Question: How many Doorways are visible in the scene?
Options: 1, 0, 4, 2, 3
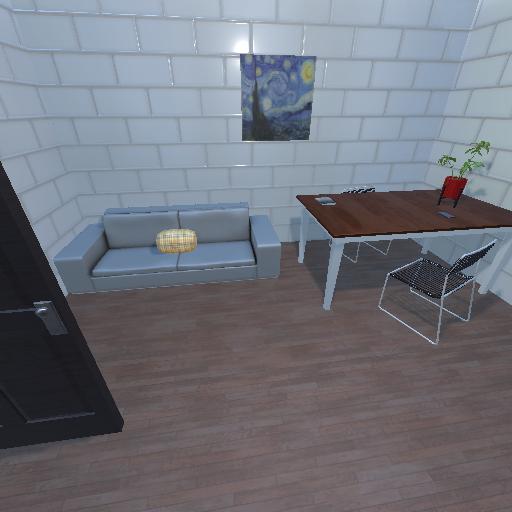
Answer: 1